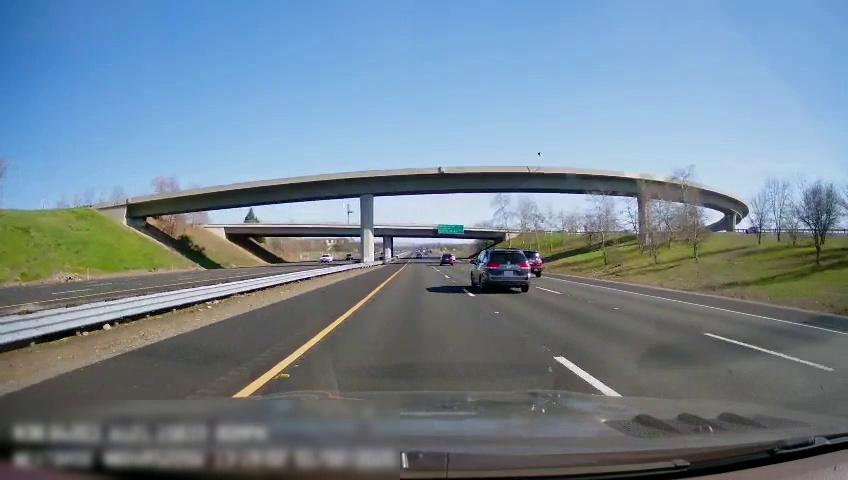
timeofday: Day
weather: Sunny
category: Drivable Space
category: Drivable Space
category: Vehicles | Truck
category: Vehicles | SUV
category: Vehicles | Car
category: Vehicles | SUV
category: Lanes | Opposite Lane
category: Lanes | Current Lane
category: Lanes | Current Lane
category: Lanes | Alternate Lane
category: Lanes | Alternate Lane
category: Traffic | Signs